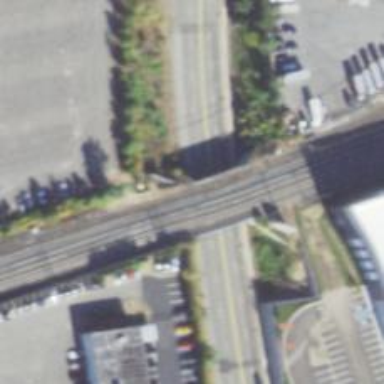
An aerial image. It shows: Bridge over electrified rail yard.